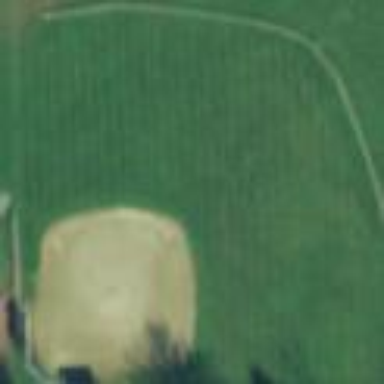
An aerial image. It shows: Baseball pitch for leisure land activities.